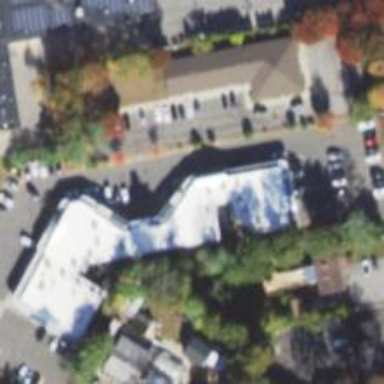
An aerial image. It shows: Retail area.